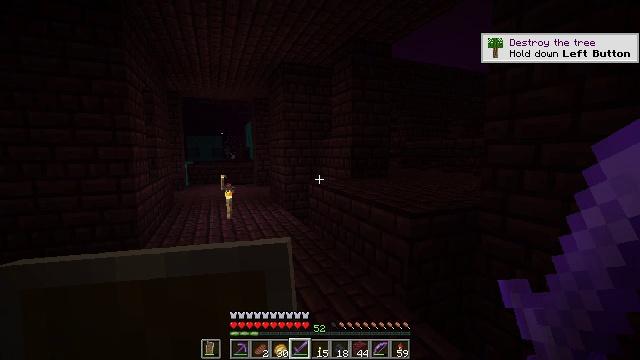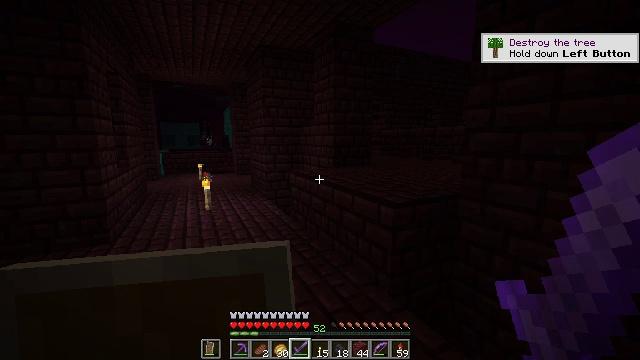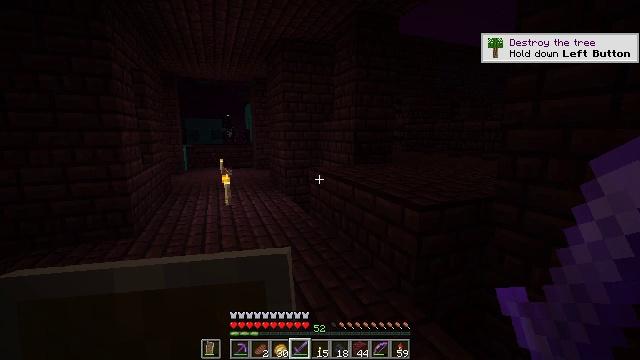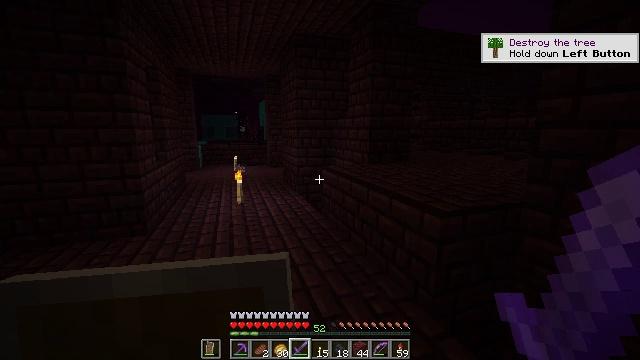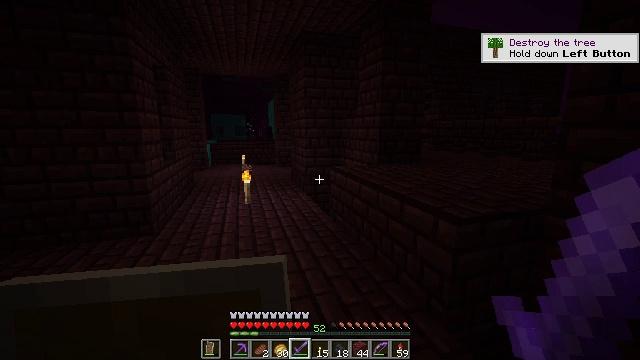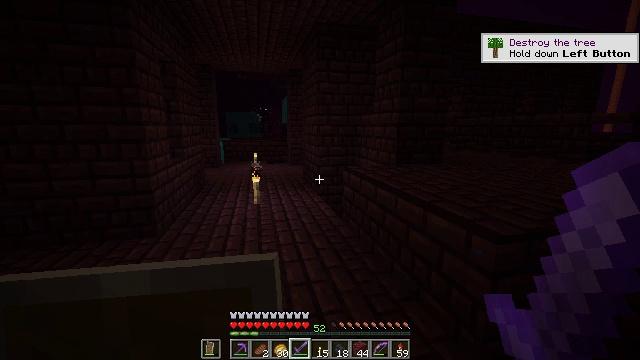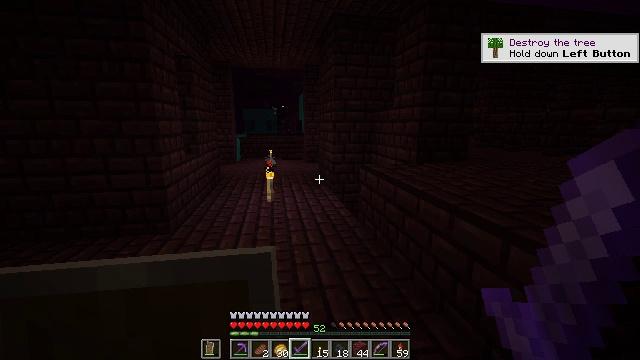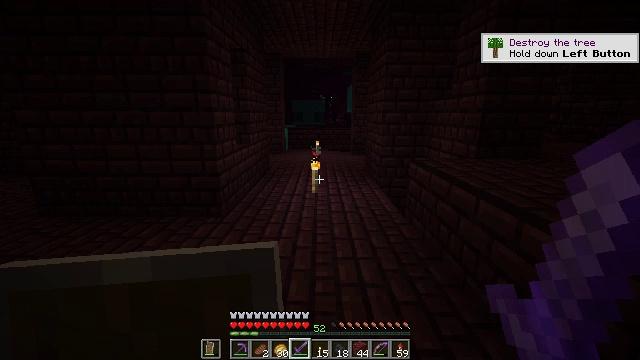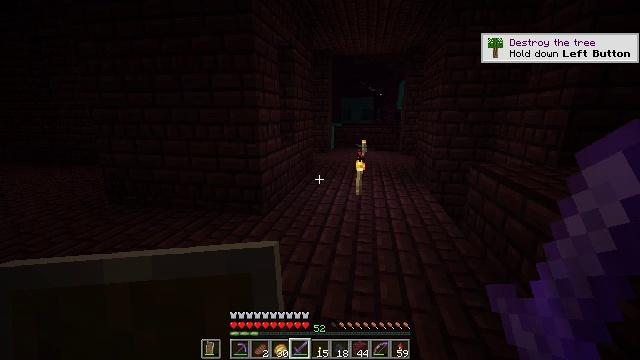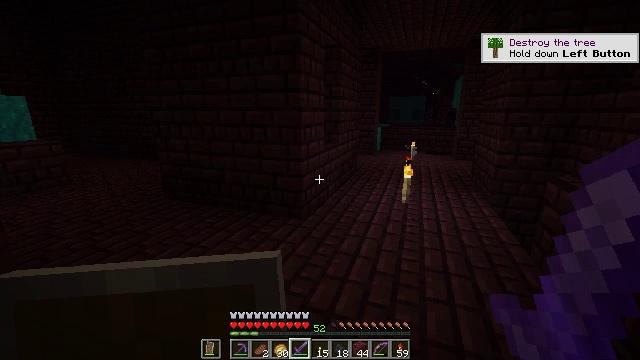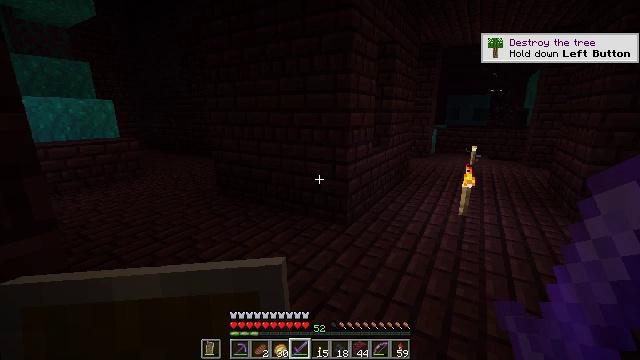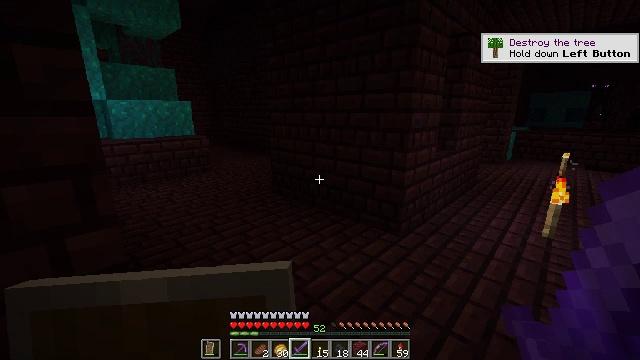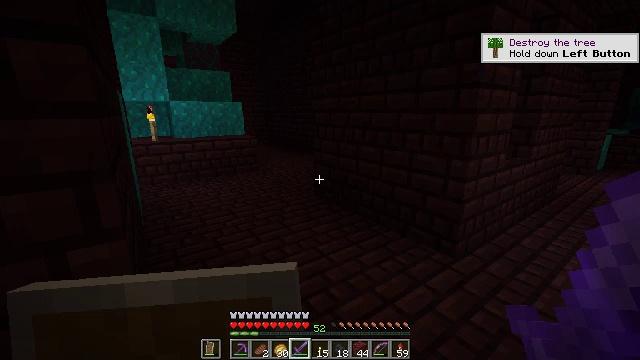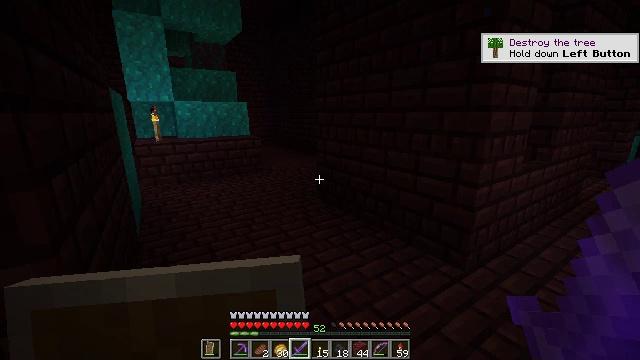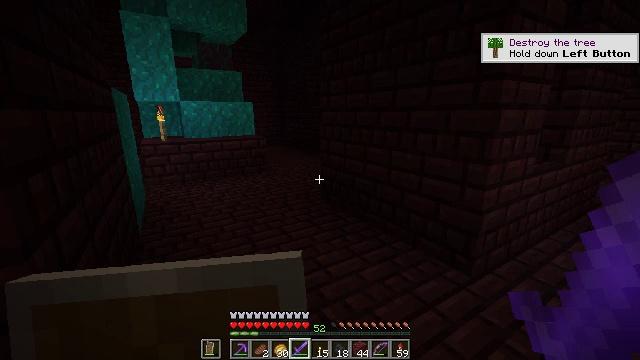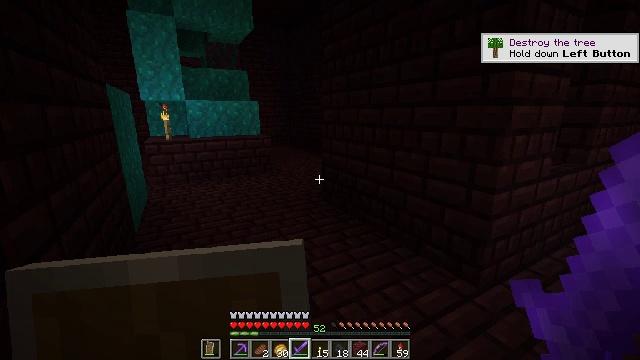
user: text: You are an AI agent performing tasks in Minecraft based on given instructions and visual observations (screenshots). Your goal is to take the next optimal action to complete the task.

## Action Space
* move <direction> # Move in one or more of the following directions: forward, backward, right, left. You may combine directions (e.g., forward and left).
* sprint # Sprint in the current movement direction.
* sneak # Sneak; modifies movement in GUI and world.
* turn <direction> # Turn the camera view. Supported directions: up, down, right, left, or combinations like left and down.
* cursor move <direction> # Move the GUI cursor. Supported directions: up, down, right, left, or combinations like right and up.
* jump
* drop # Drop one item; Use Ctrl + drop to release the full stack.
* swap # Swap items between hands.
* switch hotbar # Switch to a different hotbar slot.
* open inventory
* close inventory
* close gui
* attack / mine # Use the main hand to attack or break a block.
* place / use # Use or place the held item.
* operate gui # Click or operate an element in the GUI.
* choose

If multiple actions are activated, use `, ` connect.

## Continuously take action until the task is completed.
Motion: motion action
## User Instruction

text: Gather the torch from its position.
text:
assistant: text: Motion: move forward, turn right and down
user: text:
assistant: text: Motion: move forward, turn left and down
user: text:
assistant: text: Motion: move forward, turn left
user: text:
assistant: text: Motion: move forward, turn left
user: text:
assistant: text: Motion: move forward, turn left
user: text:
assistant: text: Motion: move forward, turn left
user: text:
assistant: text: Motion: move forward, turn left and down
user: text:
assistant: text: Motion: move forward, turn left
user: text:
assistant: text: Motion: move forward, turn left
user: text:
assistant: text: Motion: move forward, turn left
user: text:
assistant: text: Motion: move forward, turn left
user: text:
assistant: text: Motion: move forward and move right, turn left
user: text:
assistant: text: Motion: move forward and move right, turn left
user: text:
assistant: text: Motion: move forward and move right, turn left
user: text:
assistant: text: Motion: move forward and move right, turn left
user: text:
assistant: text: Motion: move forward and move right, turn left
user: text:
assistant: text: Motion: move forward and move right, turn left
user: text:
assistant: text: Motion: move forward and move right, turn left
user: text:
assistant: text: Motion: move forward and move right, turn left
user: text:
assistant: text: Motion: move forward, turn left
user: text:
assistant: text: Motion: move forward, turn left
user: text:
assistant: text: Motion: move forward, turn left
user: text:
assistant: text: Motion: move forward, turn left
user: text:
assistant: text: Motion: move forward
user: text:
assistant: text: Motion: move forward
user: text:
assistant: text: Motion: move forward
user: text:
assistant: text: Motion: move forward
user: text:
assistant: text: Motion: move forward
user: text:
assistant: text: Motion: move forward
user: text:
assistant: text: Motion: move forward